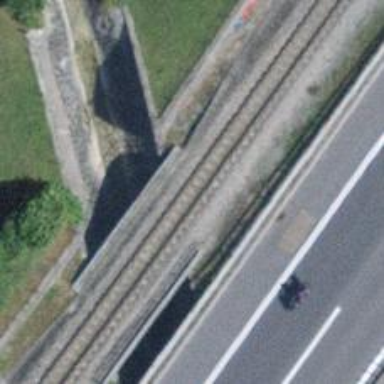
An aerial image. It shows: Narrow-gauge railway bridge with electrified tracks and single track passing over it.